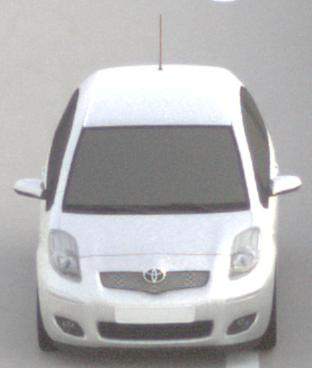
Make: Toyota
Model: Yaris 1.0
Detailed model: Yaris (XP13)
Model produced from: 2011/10
Model produced until: 2014/08
Doors: 3
Color: white
Road condition: dry road
Daytime: sunrise or sunset
Contrast: low contrast